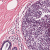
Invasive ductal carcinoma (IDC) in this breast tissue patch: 0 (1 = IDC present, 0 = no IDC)